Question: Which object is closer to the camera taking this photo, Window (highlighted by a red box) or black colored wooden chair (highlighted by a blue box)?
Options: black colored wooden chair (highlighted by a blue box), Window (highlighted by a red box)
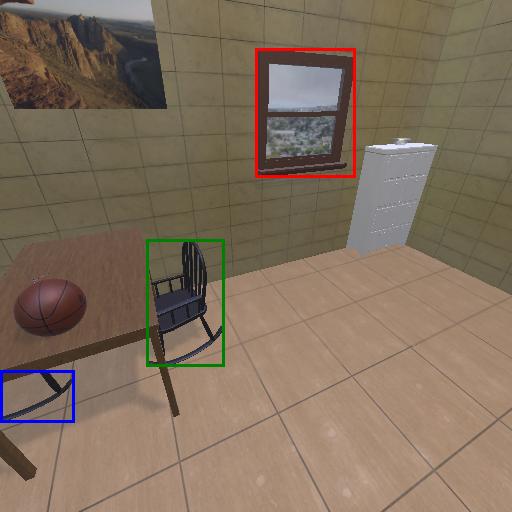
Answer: black colored wooden chair (highlighted by a blue box)